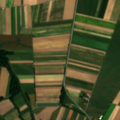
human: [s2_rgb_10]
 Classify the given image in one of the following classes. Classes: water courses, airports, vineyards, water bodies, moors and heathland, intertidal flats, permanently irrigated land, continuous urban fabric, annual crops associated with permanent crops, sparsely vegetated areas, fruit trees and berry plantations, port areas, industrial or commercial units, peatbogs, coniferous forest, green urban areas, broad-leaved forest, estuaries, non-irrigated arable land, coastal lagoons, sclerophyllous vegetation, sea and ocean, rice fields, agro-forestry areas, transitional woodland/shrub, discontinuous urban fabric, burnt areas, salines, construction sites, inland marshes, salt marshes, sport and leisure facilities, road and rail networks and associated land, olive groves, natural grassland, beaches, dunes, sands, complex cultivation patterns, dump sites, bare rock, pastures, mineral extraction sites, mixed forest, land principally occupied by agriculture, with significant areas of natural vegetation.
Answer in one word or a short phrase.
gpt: discontinuous urban fabric, non-irrigated arable land, broad-leaved forest